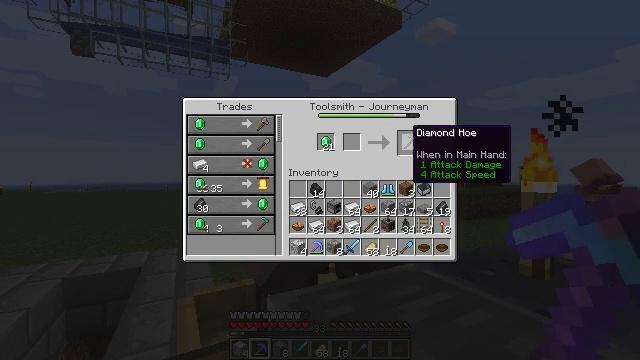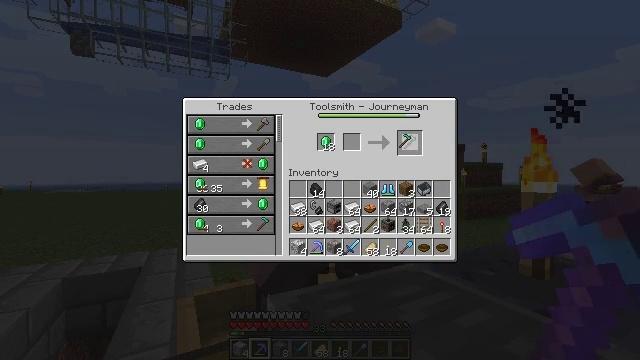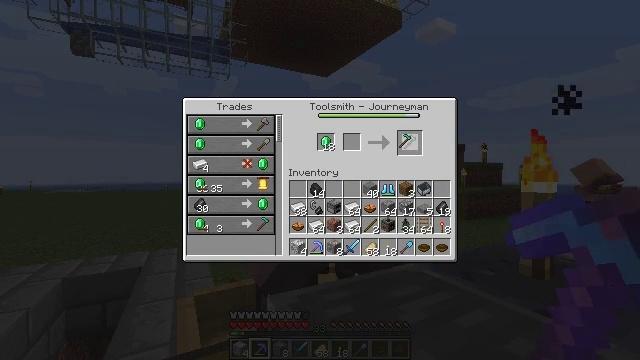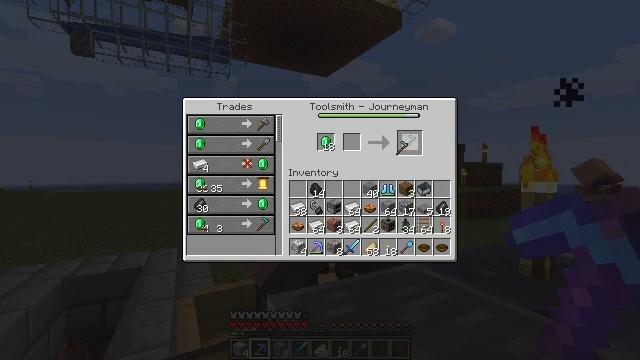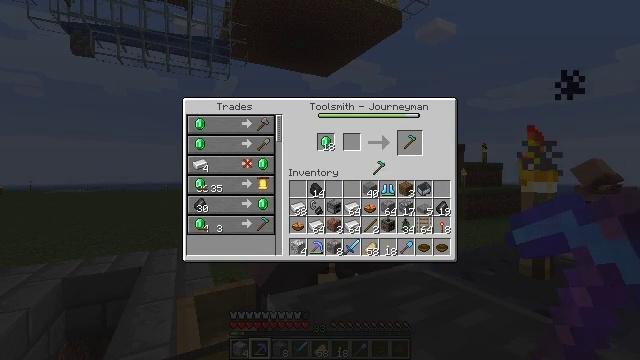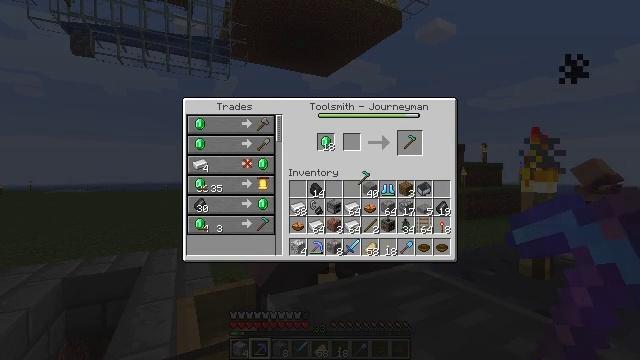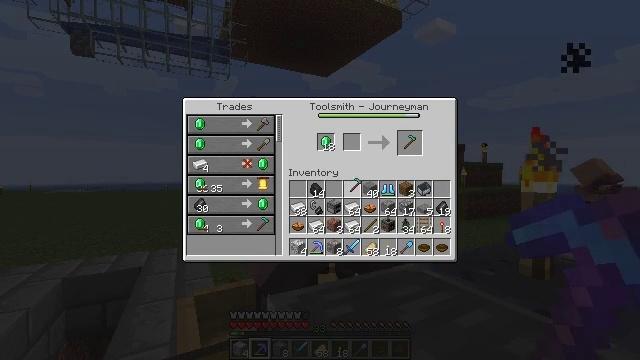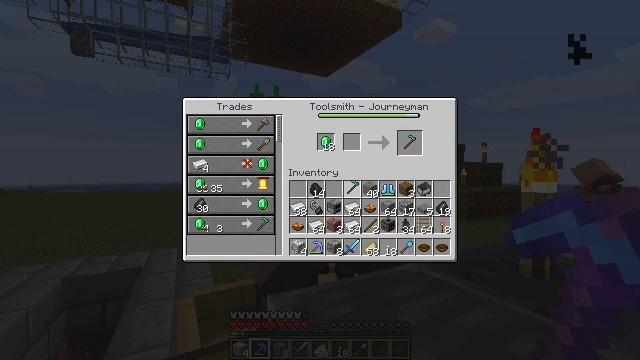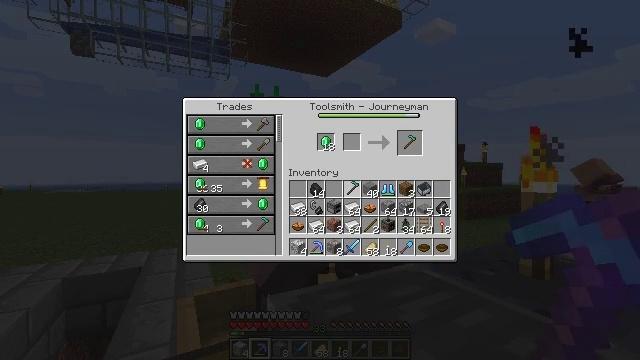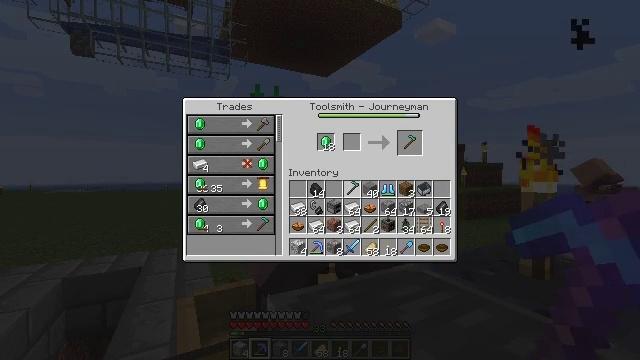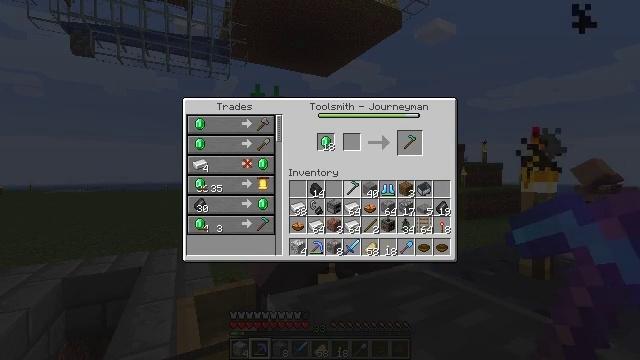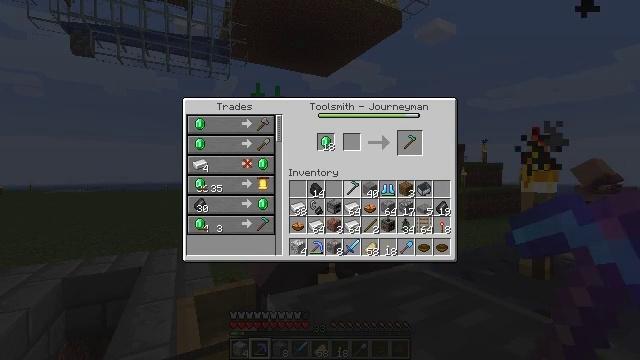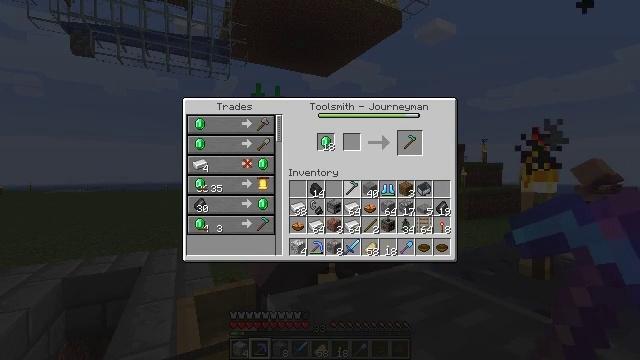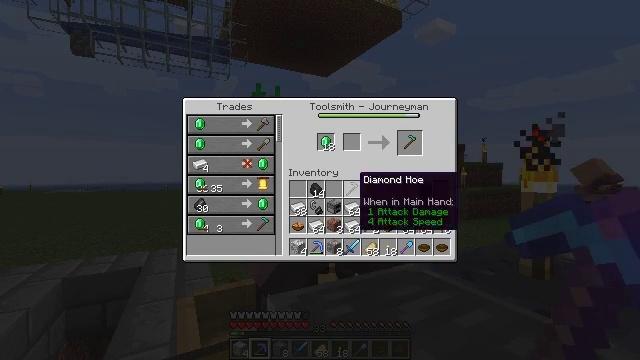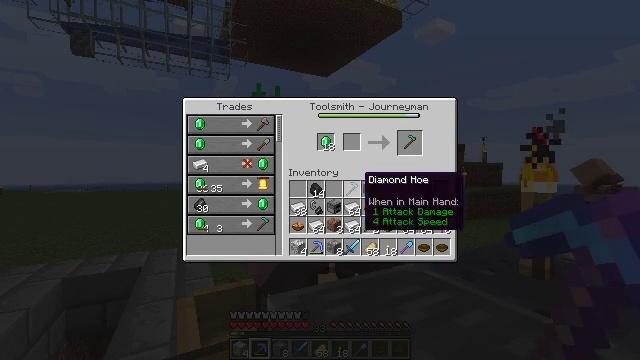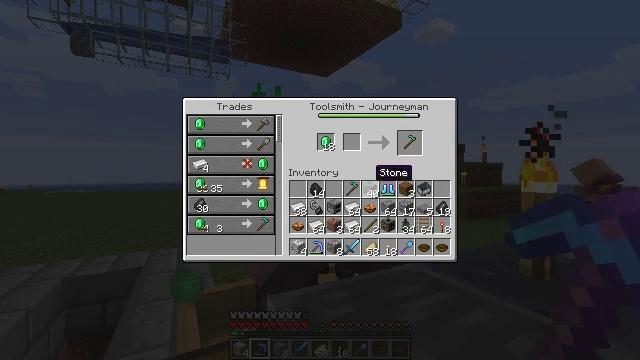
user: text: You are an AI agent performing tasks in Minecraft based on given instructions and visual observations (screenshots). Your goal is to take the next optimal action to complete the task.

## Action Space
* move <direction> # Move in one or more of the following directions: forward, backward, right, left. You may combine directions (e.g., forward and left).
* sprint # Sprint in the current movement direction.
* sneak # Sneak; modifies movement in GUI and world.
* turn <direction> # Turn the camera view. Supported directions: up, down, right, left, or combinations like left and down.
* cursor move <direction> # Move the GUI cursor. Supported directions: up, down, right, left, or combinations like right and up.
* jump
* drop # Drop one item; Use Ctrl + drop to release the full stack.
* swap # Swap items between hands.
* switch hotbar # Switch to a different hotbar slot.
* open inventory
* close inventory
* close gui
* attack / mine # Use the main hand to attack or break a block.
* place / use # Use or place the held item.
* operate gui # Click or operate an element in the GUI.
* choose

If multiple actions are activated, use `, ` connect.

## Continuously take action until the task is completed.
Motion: motion action
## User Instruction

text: Craft a diamond hoe.
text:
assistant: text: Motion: operate gui
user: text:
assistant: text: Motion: operate gui
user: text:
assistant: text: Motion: no_op
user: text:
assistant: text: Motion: cursor move left and down
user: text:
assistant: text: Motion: cursor move left and down
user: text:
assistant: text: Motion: cursor move left and down
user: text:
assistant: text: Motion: no_op
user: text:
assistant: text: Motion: no_op
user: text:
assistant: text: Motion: no_op
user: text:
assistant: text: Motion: no_op
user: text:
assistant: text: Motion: operate gui
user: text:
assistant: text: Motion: operate gui
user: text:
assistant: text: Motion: no_op
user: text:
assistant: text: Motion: no_op
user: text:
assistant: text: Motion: cursor move right and up
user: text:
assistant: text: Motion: cursor move right and up
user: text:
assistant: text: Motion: cursor move right and up
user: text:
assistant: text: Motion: no_op
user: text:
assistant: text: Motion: no_op
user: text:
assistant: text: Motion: no_op
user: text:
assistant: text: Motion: no_op
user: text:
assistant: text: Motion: no_op
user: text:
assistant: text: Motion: no_op
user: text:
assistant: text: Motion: no_op
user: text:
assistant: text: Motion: operate gui
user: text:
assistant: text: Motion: operate gui
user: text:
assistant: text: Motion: operate gui
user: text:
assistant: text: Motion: cursor move right and down
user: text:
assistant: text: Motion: cursor move right and down
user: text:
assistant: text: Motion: no_op